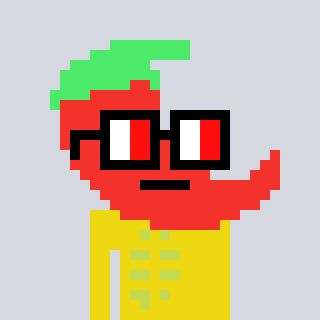
a pixel art character with square glasses with black frames and red eyes, a chilli-shaped head and a yellow-colored body on a cool background